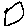
Label: square